Field crop: maize
Growth stage: 2
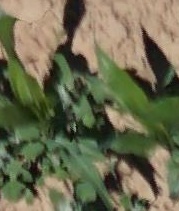
Species: maize